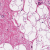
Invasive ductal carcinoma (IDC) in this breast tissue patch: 0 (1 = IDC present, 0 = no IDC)